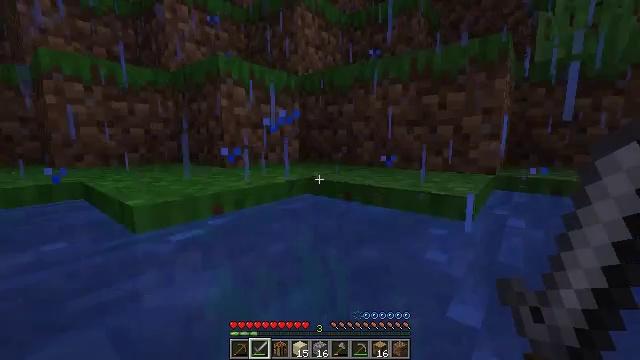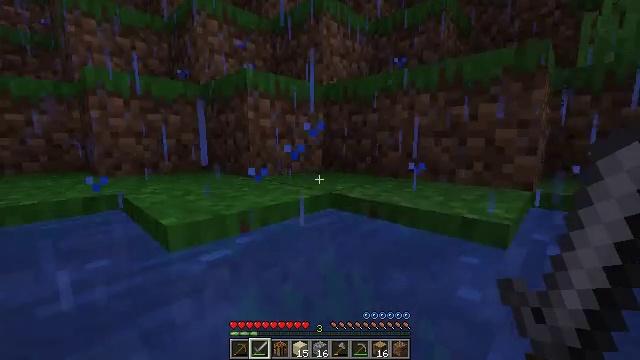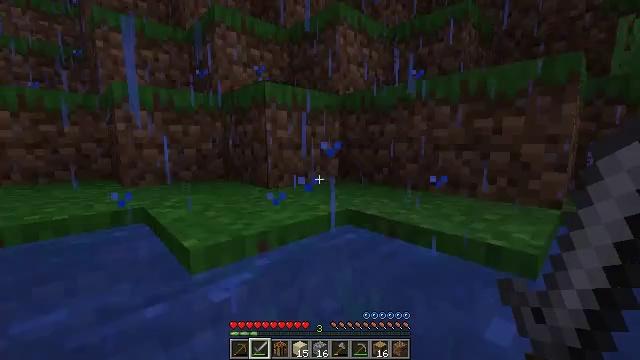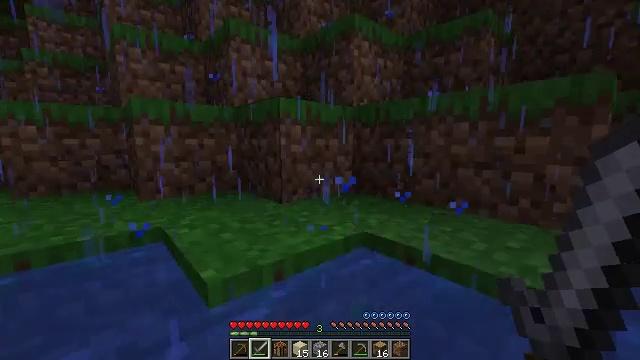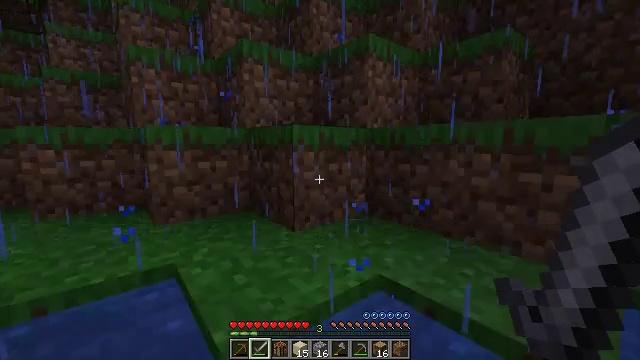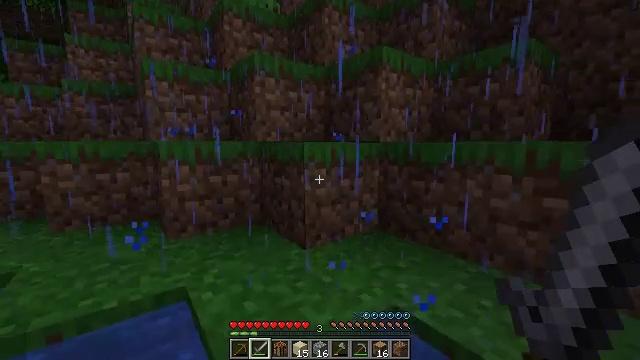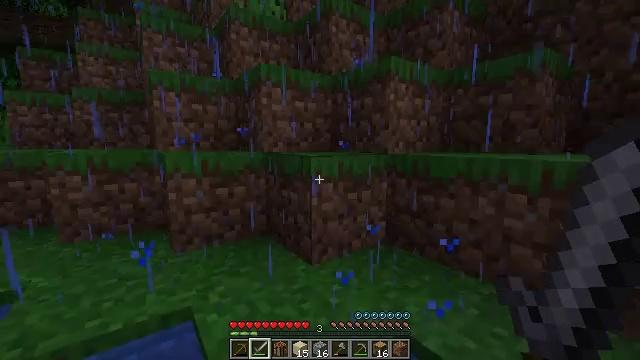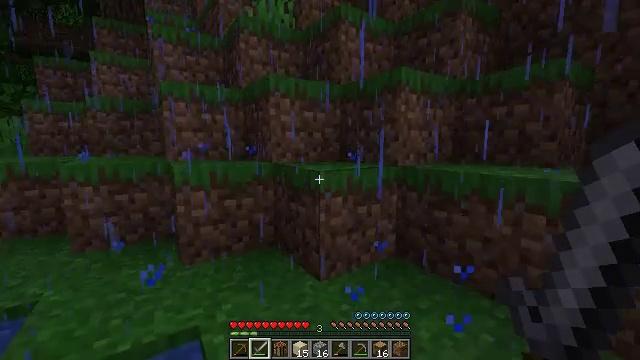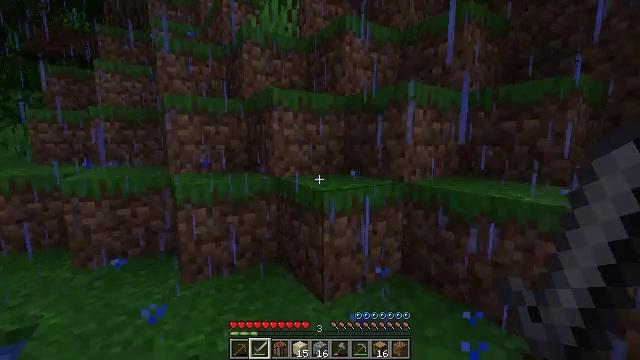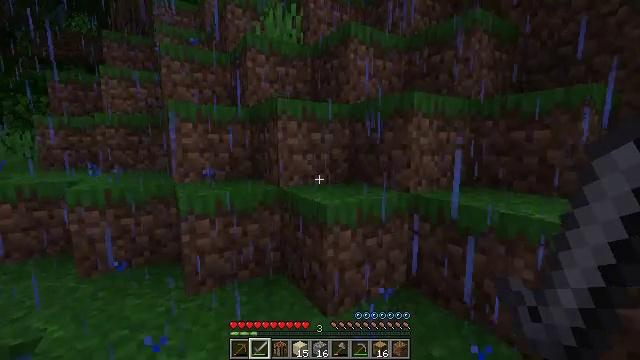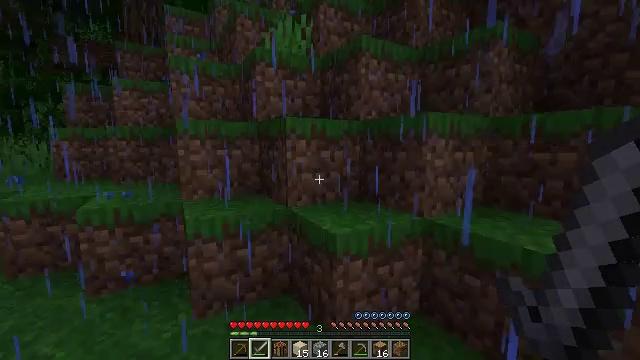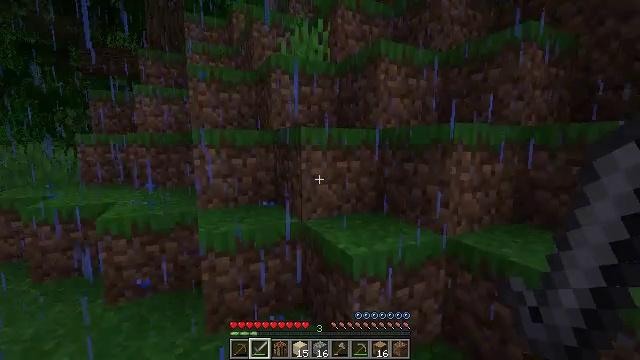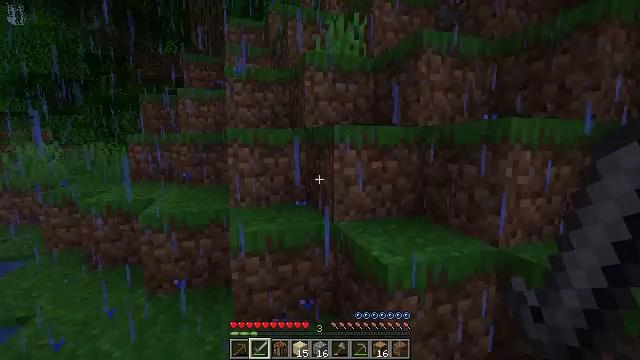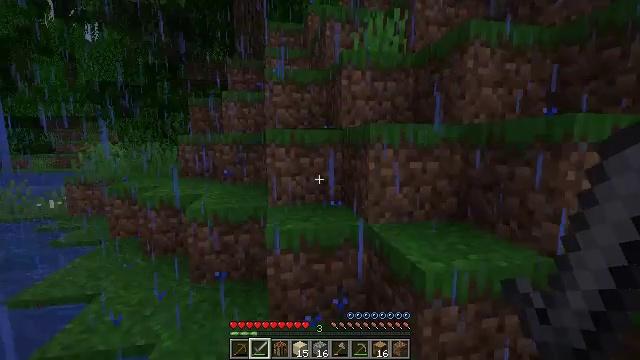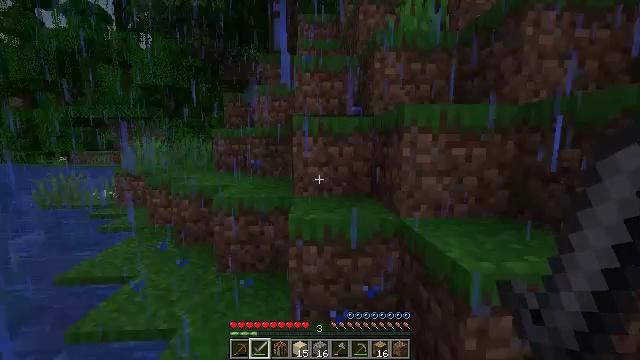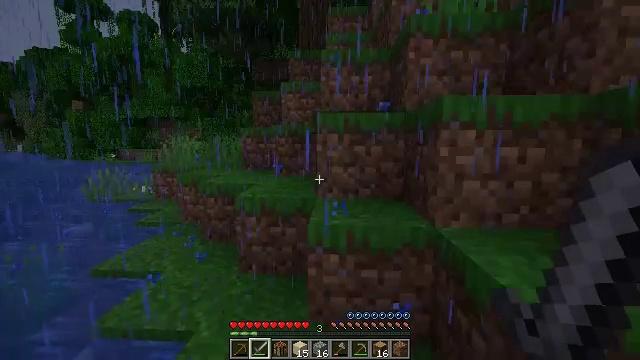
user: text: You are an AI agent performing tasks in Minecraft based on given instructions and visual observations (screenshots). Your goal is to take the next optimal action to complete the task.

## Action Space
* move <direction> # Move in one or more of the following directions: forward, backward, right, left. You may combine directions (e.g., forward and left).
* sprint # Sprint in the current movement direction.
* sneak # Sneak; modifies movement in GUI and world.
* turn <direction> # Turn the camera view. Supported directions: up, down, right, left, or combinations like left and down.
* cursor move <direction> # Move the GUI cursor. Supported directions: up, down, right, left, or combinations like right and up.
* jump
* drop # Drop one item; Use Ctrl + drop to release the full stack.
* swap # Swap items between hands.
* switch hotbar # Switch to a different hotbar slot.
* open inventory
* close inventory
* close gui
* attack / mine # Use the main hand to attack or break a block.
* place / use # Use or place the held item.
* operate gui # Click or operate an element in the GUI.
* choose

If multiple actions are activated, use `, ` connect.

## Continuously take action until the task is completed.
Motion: motion action
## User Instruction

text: Gather vines from trees or structures.
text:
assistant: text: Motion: move forward, turn left, jump
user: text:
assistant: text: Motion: move forward, turn left, jump
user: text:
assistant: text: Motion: move forward, turn left, jump
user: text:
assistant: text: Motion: move forward, turn left, jump
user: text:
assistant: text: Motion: move forward, turn left, jump
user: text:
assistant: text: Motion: move forward, turn left, jump
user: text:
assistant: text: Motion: move forward, turn left, jump
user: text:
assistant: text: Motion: move forward, jump
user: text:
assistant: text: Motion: move forward, jump
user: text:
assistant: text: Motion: move forward, turn left
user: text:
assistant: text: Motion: move forward, turn left
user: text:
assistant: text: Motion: move forward, turn left
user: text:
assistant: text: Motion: move forward, turn left
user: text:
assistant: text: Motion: move forward, turn left
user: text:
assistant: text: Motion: move forward, turn left
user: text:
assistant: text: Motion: move forward, turn left
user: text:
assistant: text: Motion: move forward, turn left
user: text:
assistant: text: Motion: move forward, turn left
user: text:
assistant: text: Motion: move forward, turn left
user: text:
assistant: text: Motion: move forward, turn left
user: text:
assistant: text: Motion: move forward, turn left
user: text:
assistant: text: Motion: move forward, turn left
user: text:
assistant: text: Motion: move forward, turn left
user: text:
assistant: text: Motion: move forward
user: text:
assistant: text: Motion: move forward
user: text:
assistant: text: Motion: move forward
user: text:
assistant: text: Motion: move forward
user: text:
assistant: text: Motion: move forward
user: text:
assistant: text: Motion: move forward
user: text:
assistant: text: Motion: move forward